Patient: sex M, age 48
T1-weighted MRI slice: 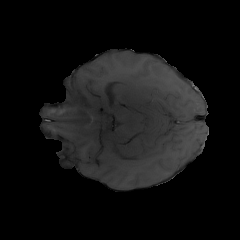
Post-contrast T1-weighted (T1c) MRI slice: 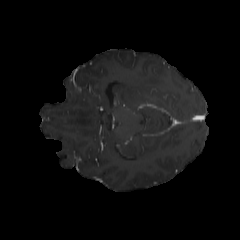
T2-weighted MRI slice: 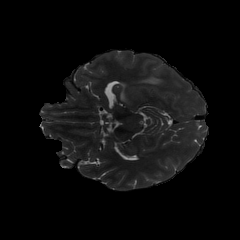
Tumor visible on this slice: yes
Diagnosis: Glioblastoma, IDH-wildtype
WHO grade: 4